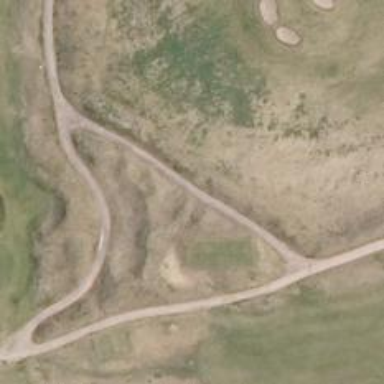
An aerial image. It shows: Intermediate difficulty nordic path for classic and skating grooming. This path is also used as golf path.